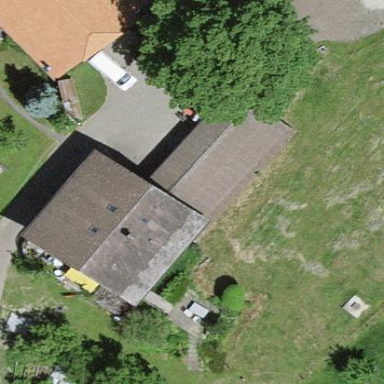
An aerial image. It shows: Rural barn.